Interaction volume radius: 10 \u00c5
Interaction volume height: 40 \u00c5
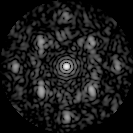
Disorder parameter: 0.4474